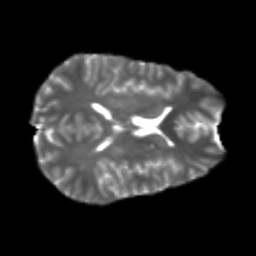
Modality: T2w
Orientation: axial
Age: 24
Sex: male
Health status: healthy
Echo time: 0.074 s